Question: I'm developing an Android app that uses a database, every time that the user insert a new register the current data and time is save in the db using
'''
Calendar cal = Calendar.getInstance();
'''
So, When I retrieve the data from the db, got a String like this:
> java.util.GregorianCalendar[time=1496007575129,areFieldsSet=true,lenient=true,zone=America/Mexico_City,firstDayOfWeek=1,minimalDaysInFirstWeek=1,ERA=1,YEAR=2017,MONTH=4,WEEK_OF_YEAR=22,WEEK_OF_MONTH=5,DAY_OF_MONTH=28,DAY_OF_YEAR=148,DAY_OF_WEEK=1,DAY_OF_WEEK_IN_MONTH=4,AM_PM=1,HOUR=4,HOUR_OF_DAY=16,MINUTE=39,SECOND=35,MILLISECOND=129,ZONE_OFFSET=-21600000,DST_OFFSET=<PHONE>]
The problem comes when I try convert that String using SimpleDateFormat.parse to display it in a RecyclerView, I get always the same date: 09/04/2017.
This is the code in my RecViewAdapter.java:
'''
@Override
public void onBindViewHolder(ViewHolder holder,int position){
items.moveToPosition(position);
String s,d,p,f;
s = items.getString(ConsultaTomas.SISTOLICA);
holder.systolica.setText(s);
d = items.getString(ConsultaTomas.DIASTOLICA);
holder.diastolica.setText(d);
p = items.getString(ConsultaTomas.PULSO);
holder.pulso.setText(p);
f = items.getString(ConsultaTomas.FECHA);
SimpleDateFormat sdf = new SimpleDateFormat("dd/MM/yyyy");
try {
holder.fecha.setText(sdf.format(sdf.parse(f)));
}catch (ParseException e){
Log.d("PARSINGFECHA","Error al parcear fecha");
}
}
'''
The other data is showed correctly in the RecView and the Calendar String are all diferent, so there is not the same date/hour in these strings. So, the question is:
How can I Convert 'Calendar.toString()' into date using 'SimpleDateFormat.parse()'?
This is the result running the app in a real device:

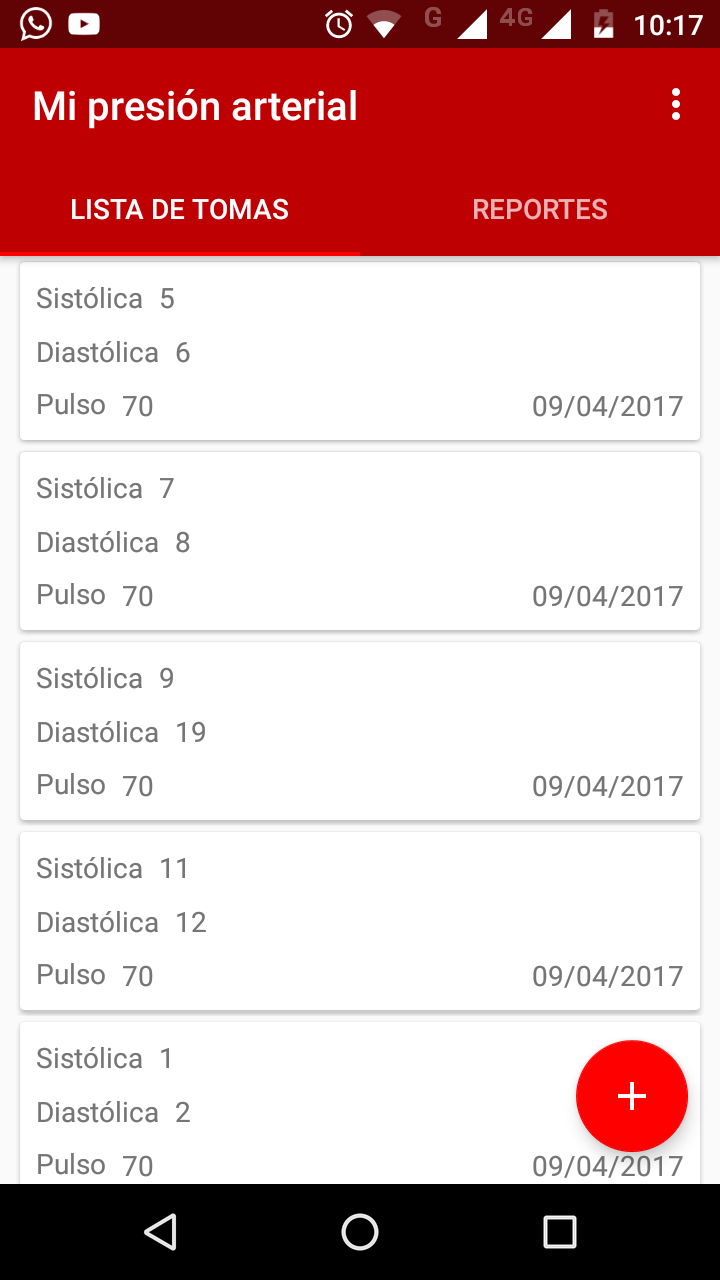
Answer: You need to modify the way you store the 'Calendar', call 'getTime()' and format it as desired to begin with. For example,
'''
Calendar cal = Calendar.getInstance();
DateFormat sdf = new SimpleDateFormat("MM/dd/yyyy");
System.out.println(sdf.format(cal.getTime()));
'''